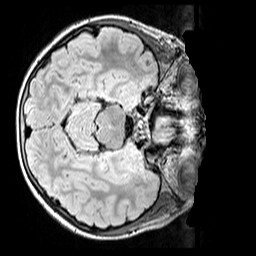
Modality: FLAIR
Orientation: axial
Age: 9
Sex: male
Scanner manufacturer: siemens
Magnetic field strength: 3 T
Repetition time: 5 s
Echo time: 0.388 s